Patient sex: F
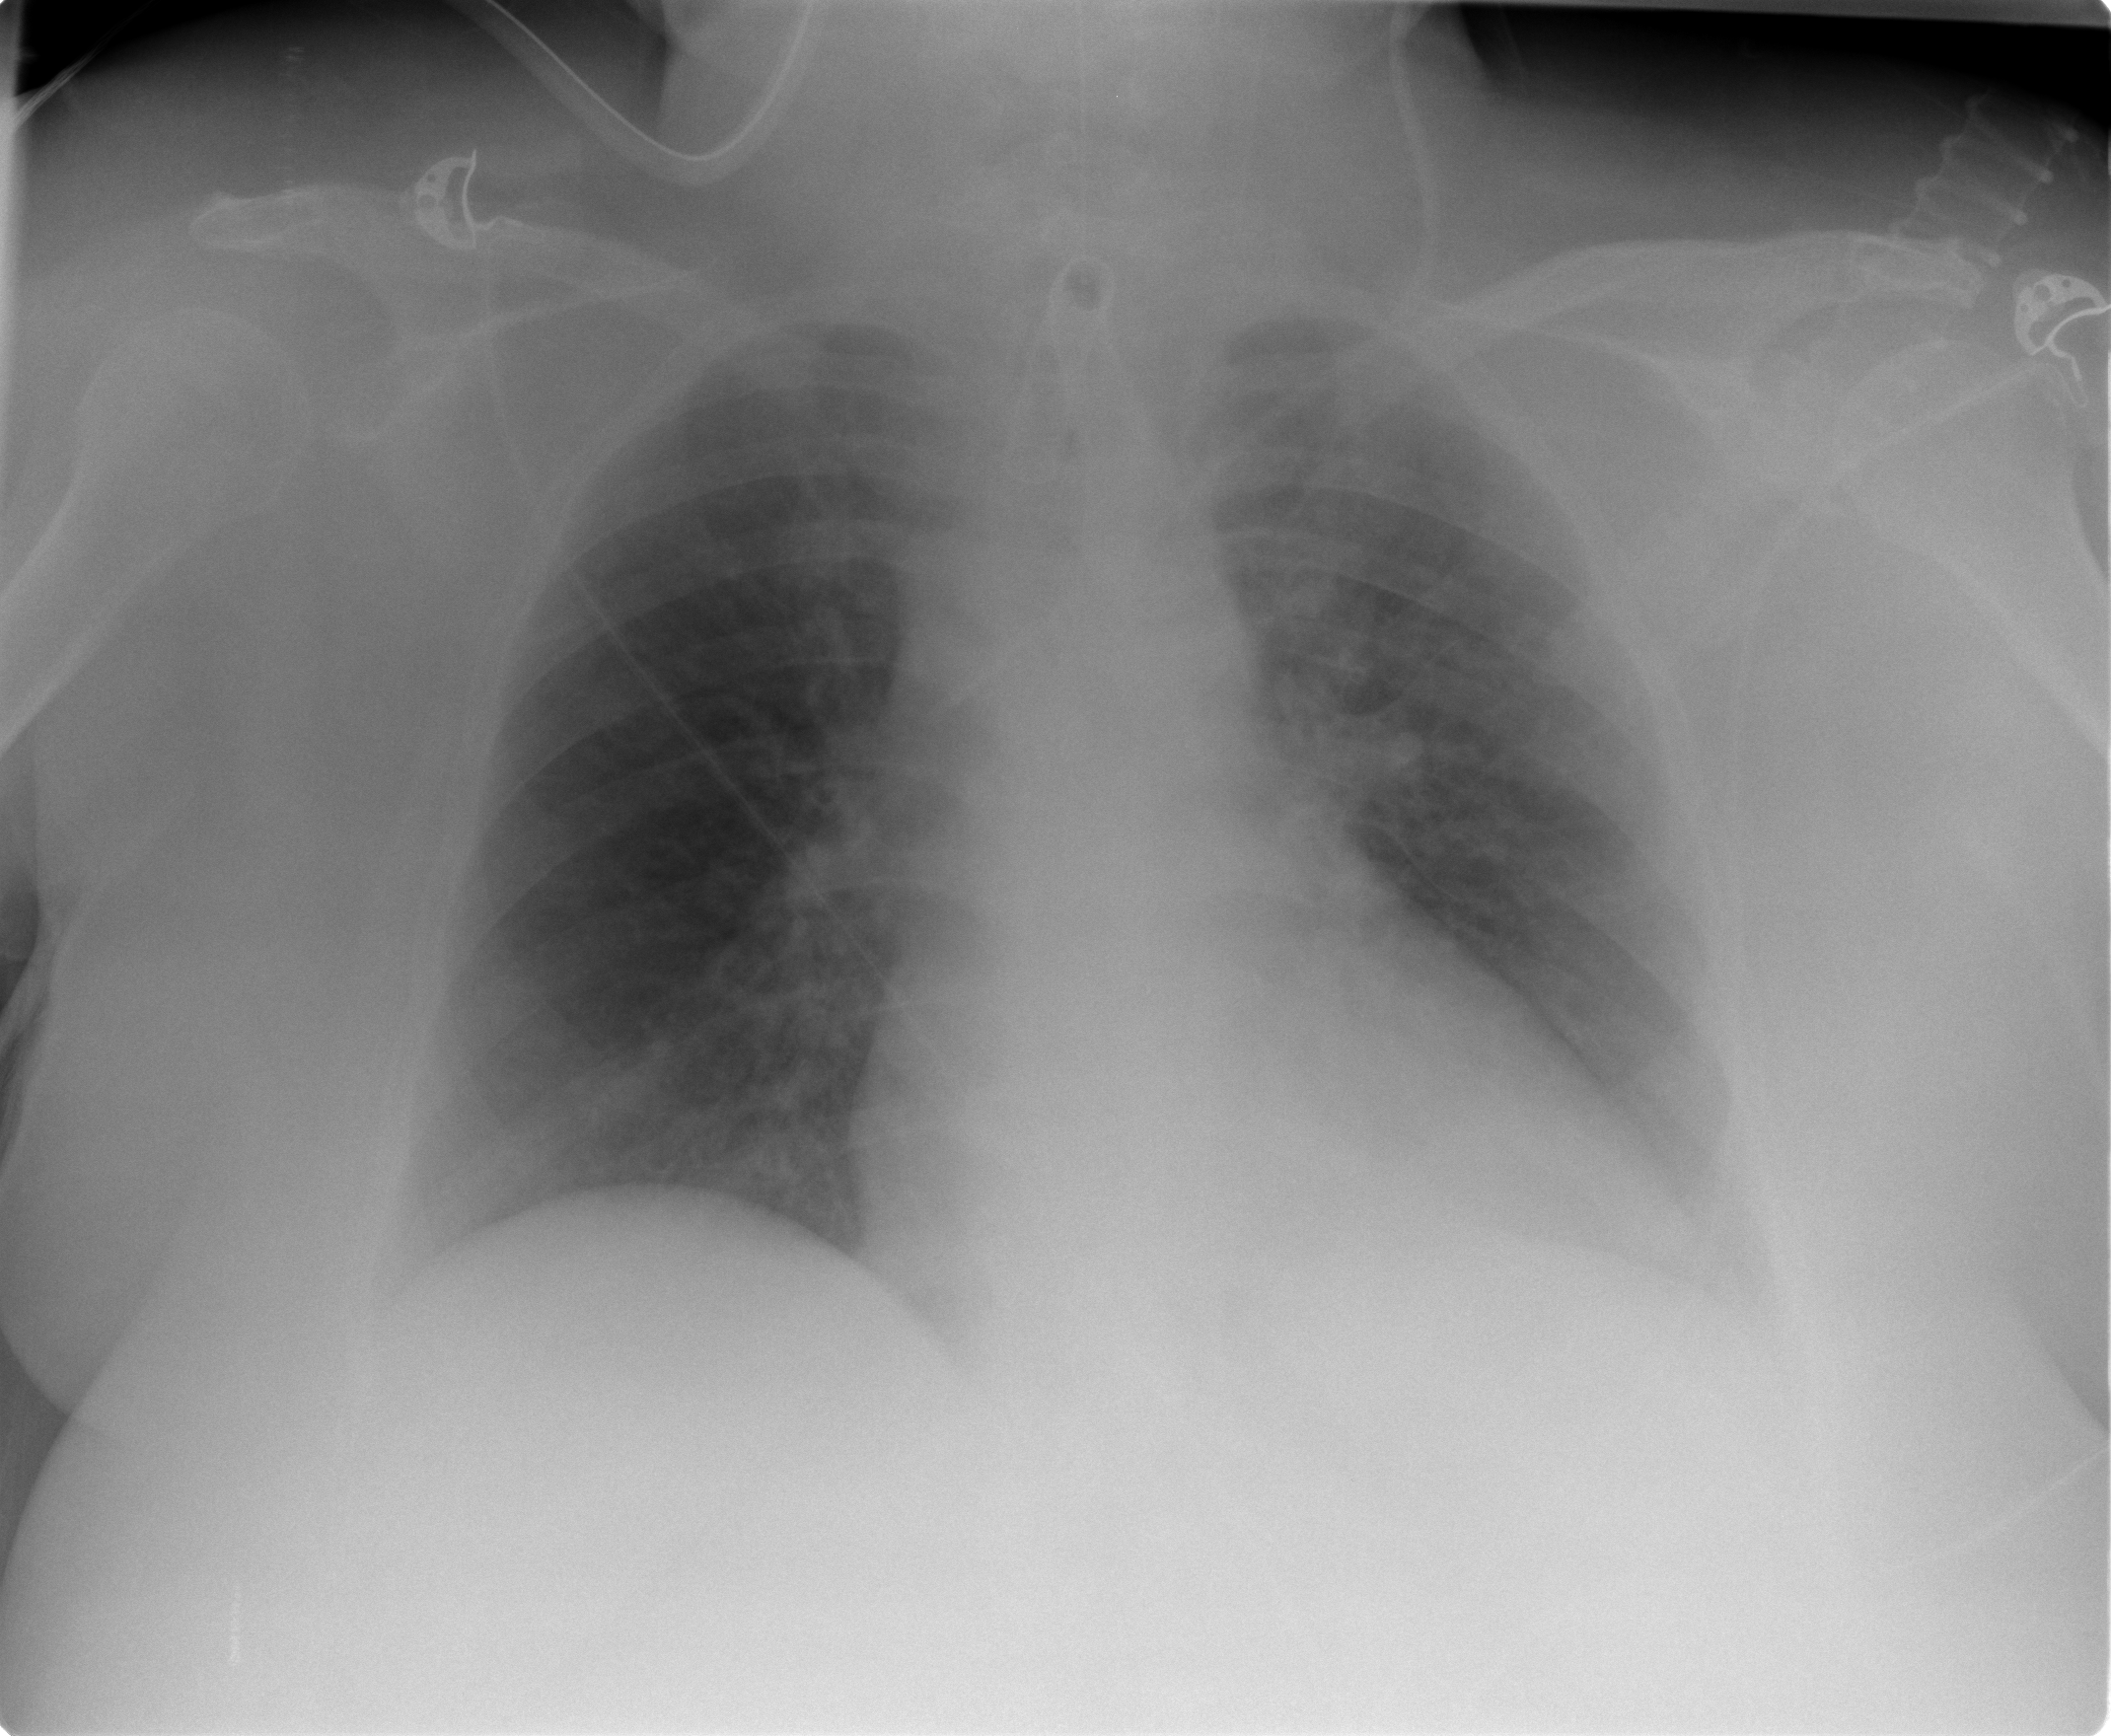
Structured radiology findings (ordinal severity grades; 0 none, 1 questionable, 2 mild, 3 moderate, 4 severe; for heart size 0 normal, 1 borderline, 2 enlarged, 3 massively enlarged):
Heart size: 2
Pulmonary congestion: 2
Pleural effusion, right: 2
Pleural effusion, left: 2
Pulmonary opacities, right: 0
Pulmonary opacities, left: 0
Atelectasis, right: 1
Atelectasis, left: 1